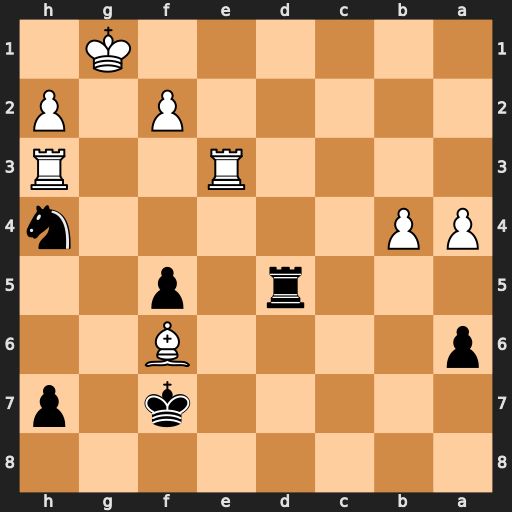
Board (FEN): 8/5k1p/p4B2/3r1p2/PP5n/4R2R/5P1P/6K1
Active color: b
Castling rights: -
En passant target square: -
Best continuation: Rd1+ Re1 Rxe1#